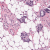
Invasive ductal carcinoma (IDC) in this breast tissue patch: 1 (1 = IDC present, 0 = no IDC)